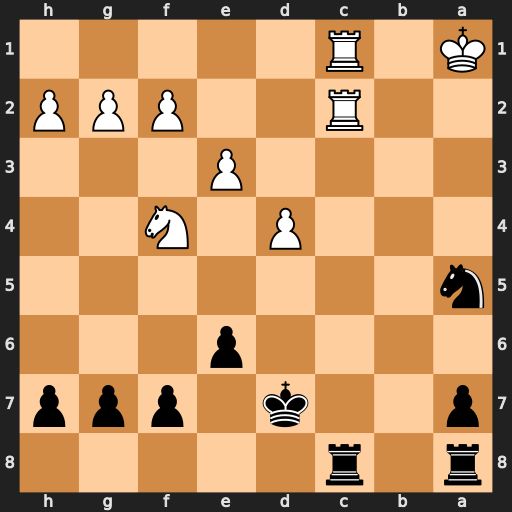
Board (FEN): r1r5/p2k1ppp/4p3/n7/3P1N2/4P3/2R2PPP/K1R5
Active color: b
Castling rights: -
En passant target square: -
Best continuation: Nb3+ Kb1 Nxc1